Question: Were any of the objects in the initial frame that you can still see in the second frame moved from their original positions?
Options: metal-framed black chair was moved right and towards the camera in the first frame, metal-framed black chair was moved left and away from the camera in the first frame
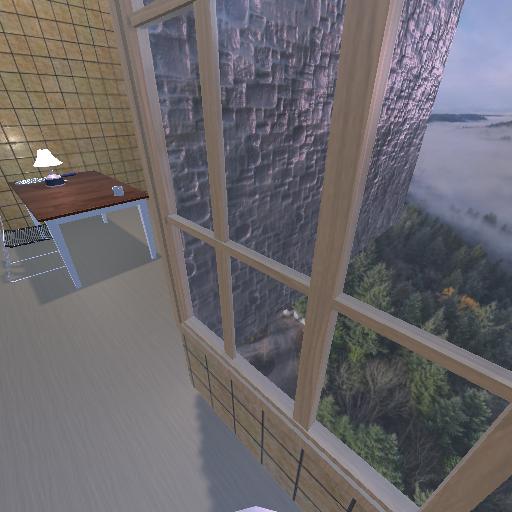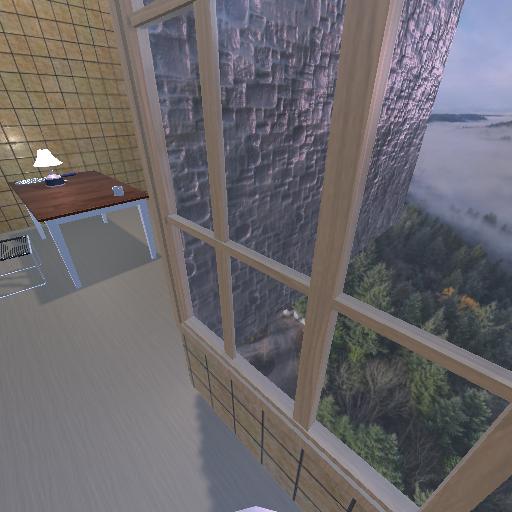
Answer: metal-framed black chair was moved right and towards the camera in the first frame